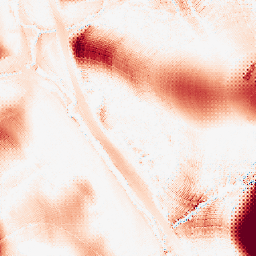
Category: morphological
Decomposition family: morphological
Decomposition parameters: operation: opening
size: 50
Upsampling method: regularized
Upsampling parameters: scale: 2
lambda_reg: 0.1
Upsampling scale: 2